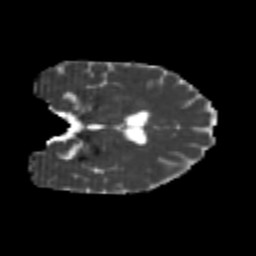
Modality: MD
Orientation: coronal
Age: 24
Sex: female
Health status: healthy
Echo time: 0.074 s